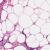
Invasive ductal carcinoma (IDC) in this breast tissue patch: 0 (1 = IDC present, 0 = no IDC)